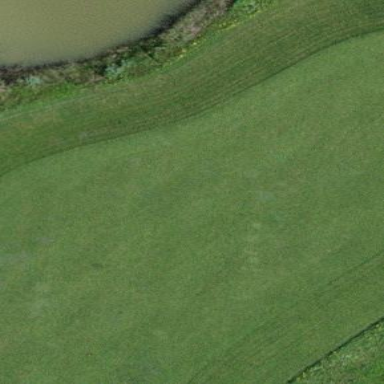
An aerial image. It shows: Golf fairway in the image.